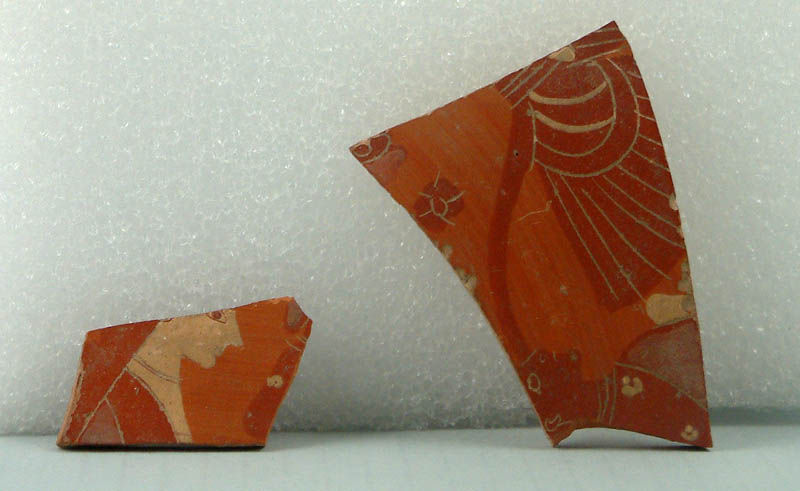
Titel: Kylix Fragment, black figure
Standort: Amherst (Massachusetts, USA)
Institution: Mead Art Museum, Amherst College
Schlagwörter: frau, mund, nase, orange, gesicht, auge, beige, corinthian, people, red, white, women, arm, black, dress, face, female, gold, nose, painting, portrait, robe, sleeve, wall, woman, yellow, two, brown, pot, vase, pupille, profile, wood, flower, greek, man, skin, stone, death, eyes, helmet, porzelan, frame, color, mouth, story, glass, necklace, ice, photo, sculpture, scene, ägyptisch, person, scherben, leaves, neck, shoulder, cat, design, history, grichisch, fragmente, square, art, hello, geometric, eye, lines, shapes, ceramic, vessel, figure, chinese, shattered, asian, primitive, stylized, cheek, scherbe, pottery, hellhäutig, plate, wing, photograph, porcelain, painted, egyptian, broken, fragment, greece, tonscherben, halsreif, pieces, chain, terracotta, rouge, headdress, etruscan, diamond, necklet, archaeology, orang, display, archeology, shards, attic, piece, red-figure, kite, shard, sherd, minoan, crete, archaelogy, minos, egyptian art, p[oetry, scuplture, mediteranean, saree, ewood, cleopatrica, beage, cartago, carthago, ägypten tonscherbe, nophrtete, woöeuirqweoir wtgqe4 rvr, qeq, empowering, patronizing, red paper, broked, blanche